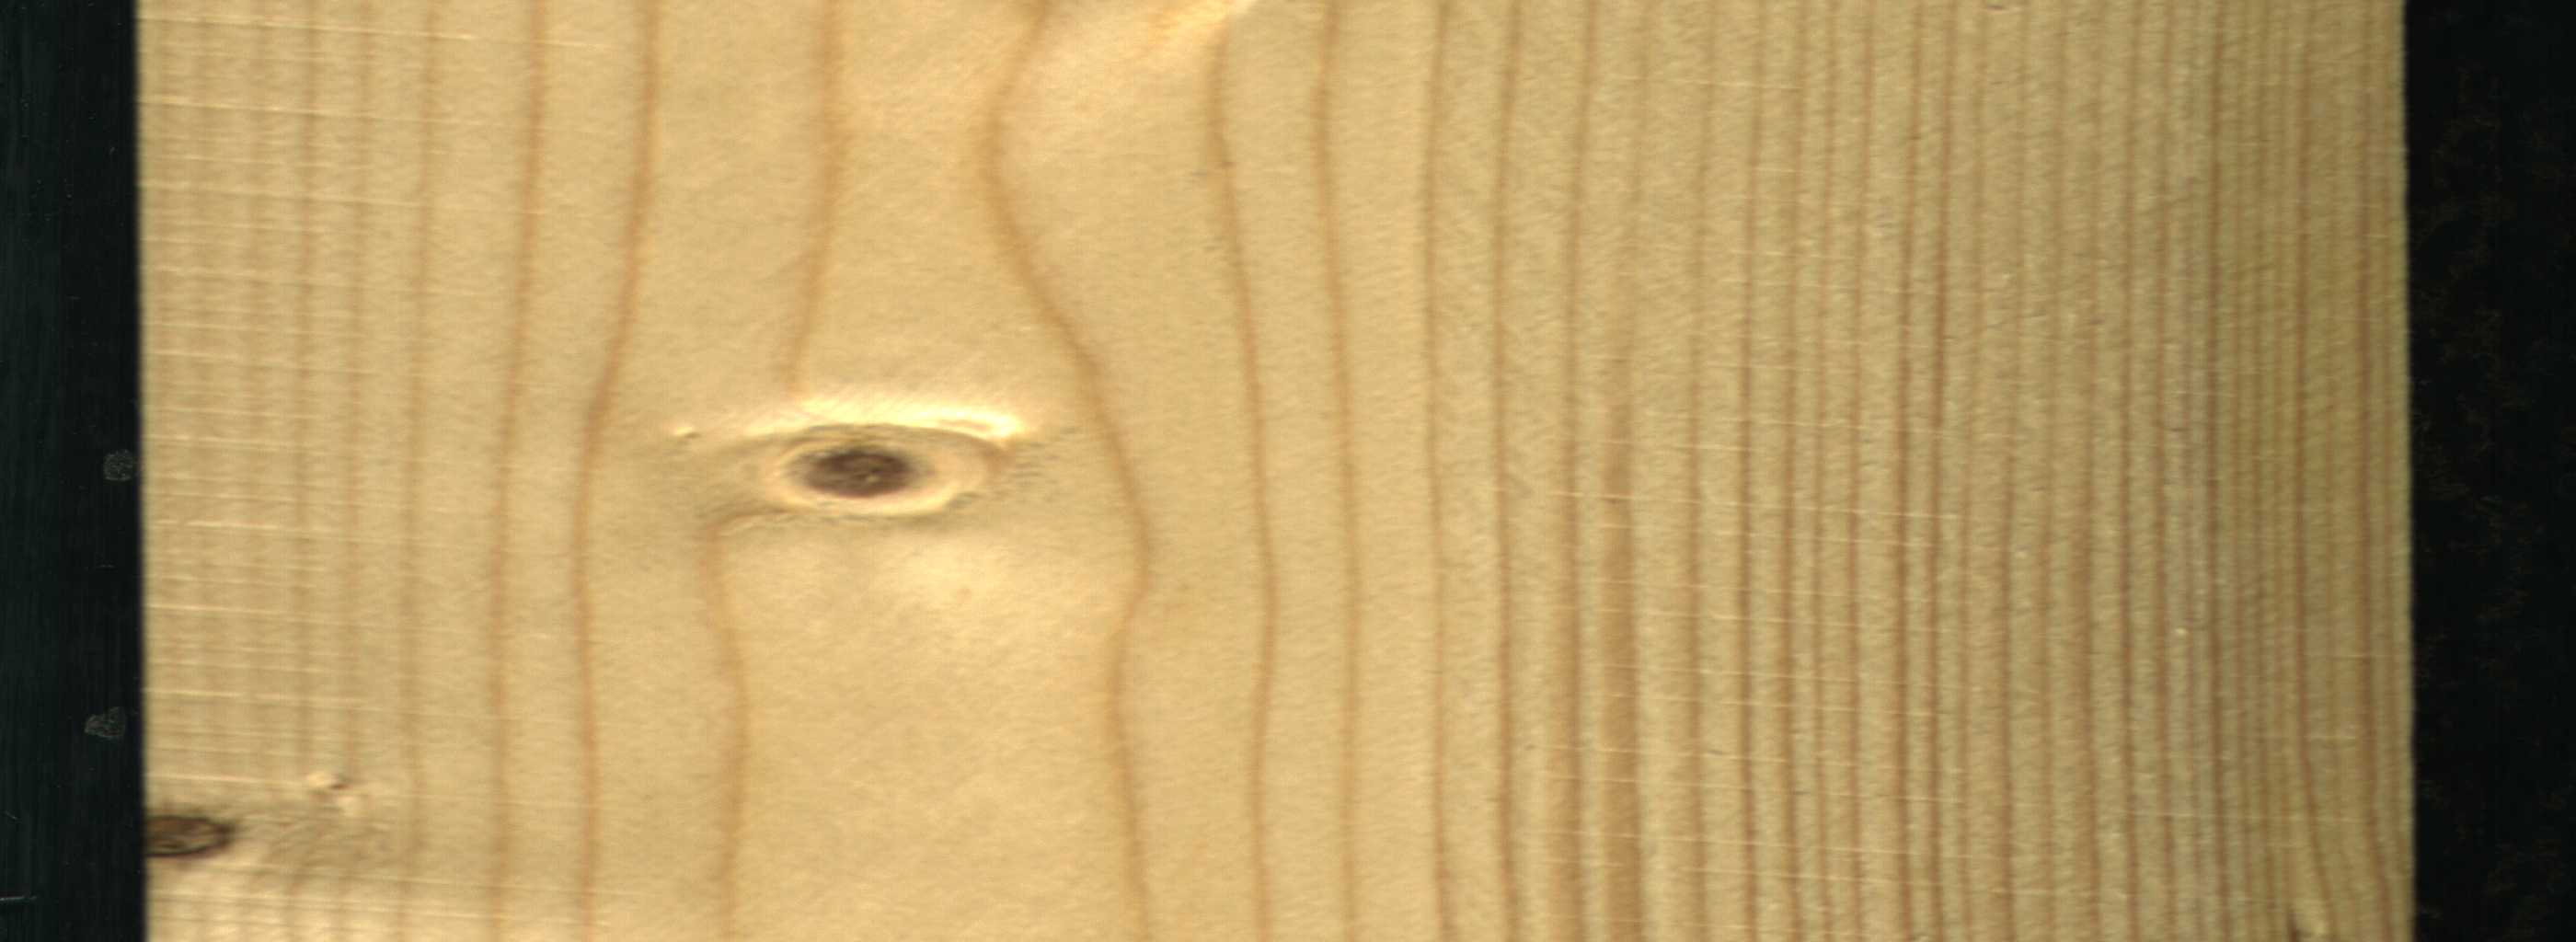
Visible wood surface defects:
Live_Knot
Live_Knot